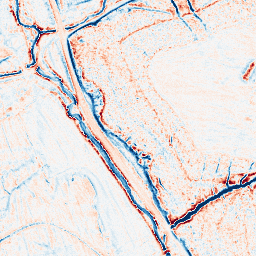
Category: edge_preserving
Decomposition family: anisotropic_diffusion
Decomposition parameters: iterations: 20
kappa: 100
gamma: 0.1
Upsampling method: lanczos
Upsampling parameters: scale: 4
Upsampling scale: 4